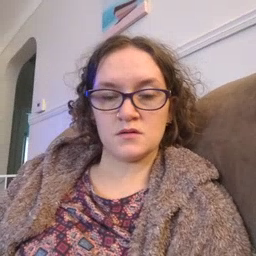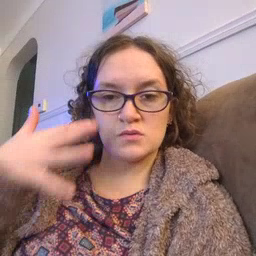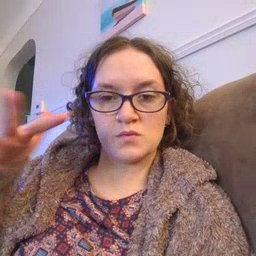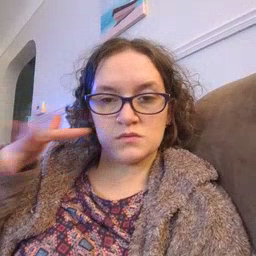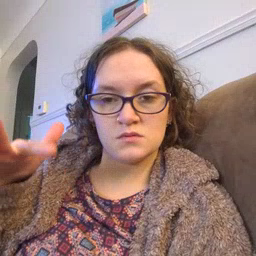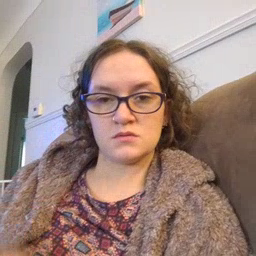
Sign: noisy